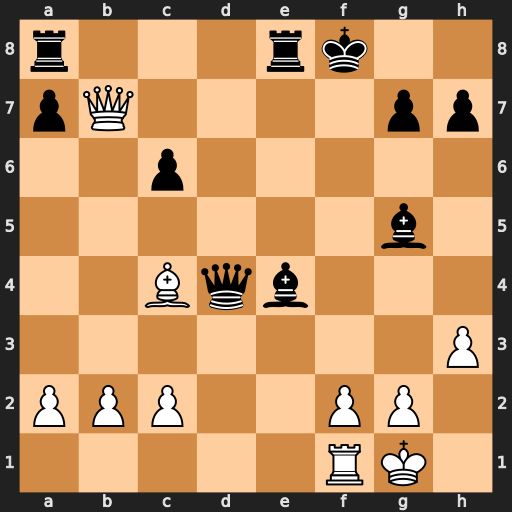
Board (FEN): r3rk2/pQ4pp/2p5/6b1/2Bqb3/7P/PPP2PP1/5RK1
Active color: w
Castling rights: -
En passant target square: -
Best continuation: Qf7#